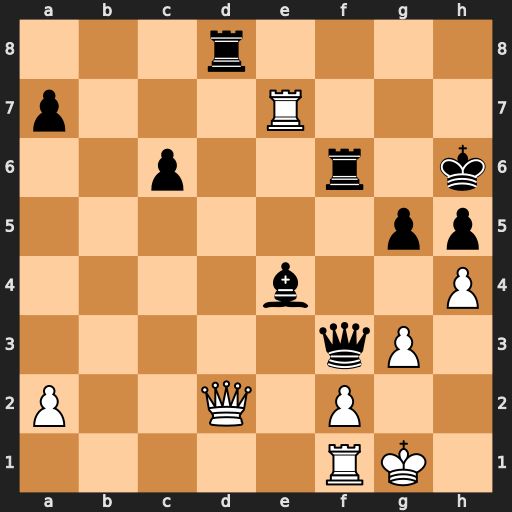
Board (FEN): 3r4/p3R3/2p2r1k/6pp/4b2P/5qP1/P2Q1P2/5RK1
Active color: w
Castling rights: -
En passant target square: -
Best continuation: Qxg5#